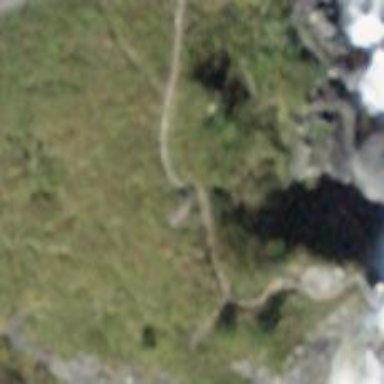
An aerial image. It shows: Path.